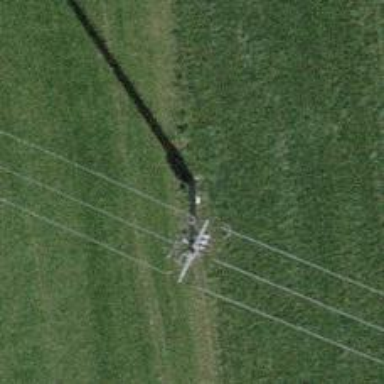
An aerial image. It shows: Power pole.